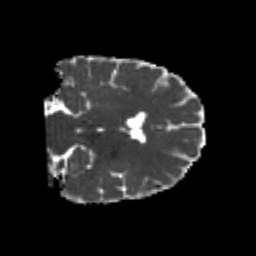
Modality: MD
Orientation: coronal
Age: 23
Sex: female
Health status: healthy
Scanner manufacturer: philips
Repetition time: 7.39 s
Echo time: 0.08599 s